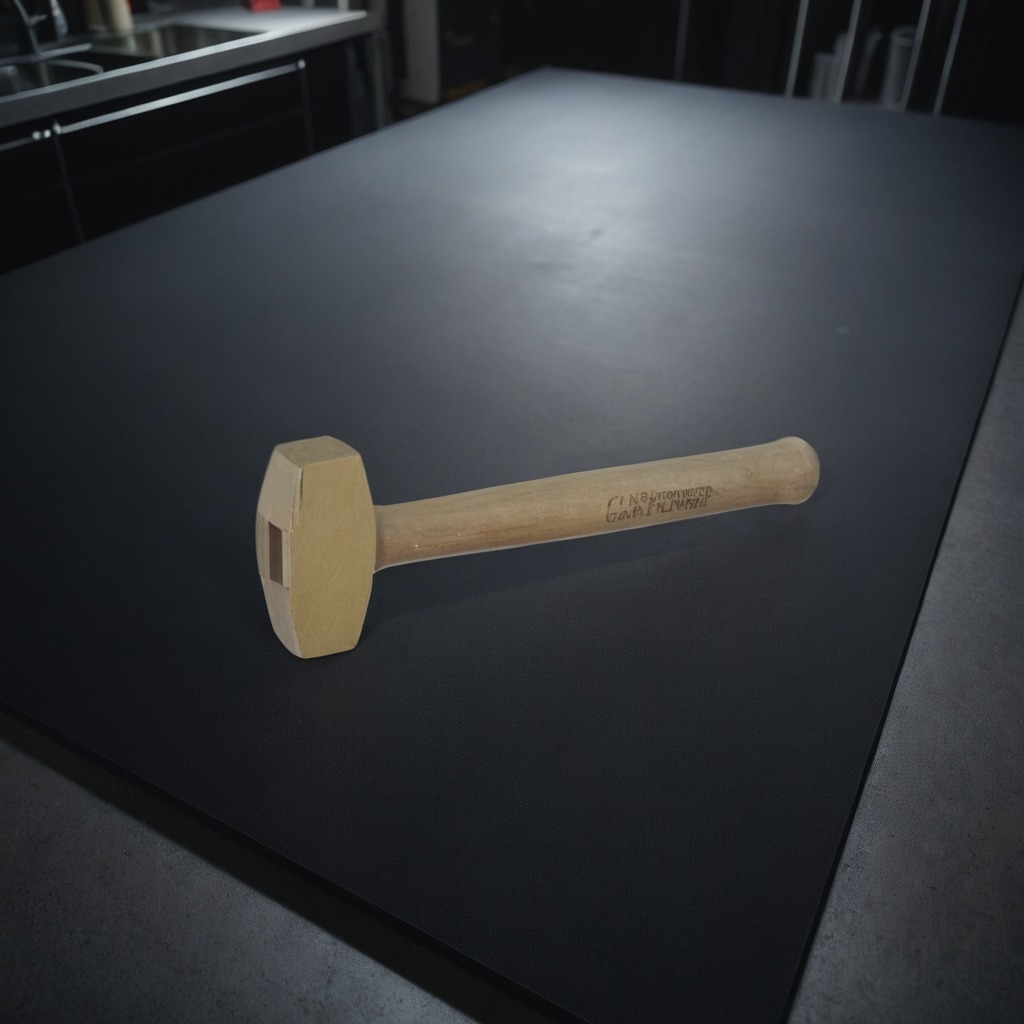
A hammer is lying on a clean granite tabletop inside a workshop at night dim ambient light soft shadows worn but beneath the mat